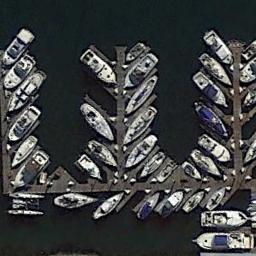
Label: harbor